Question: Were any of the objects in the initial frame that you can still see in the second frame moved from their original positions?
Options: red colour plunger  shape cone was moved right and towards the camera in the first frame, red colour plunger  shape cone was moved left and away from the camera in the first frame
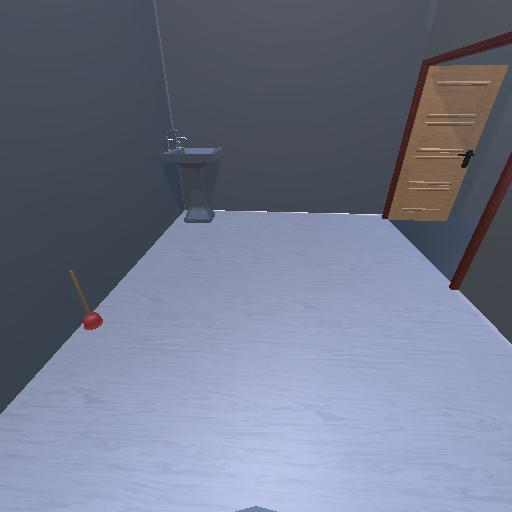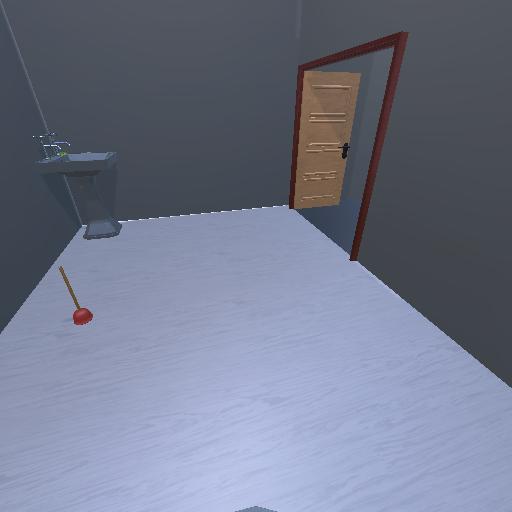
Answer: red colour plunger  shape cone was moved right and towards the camera in the first frame